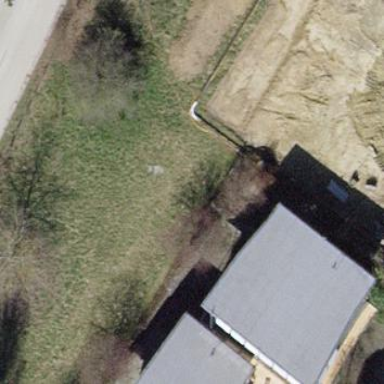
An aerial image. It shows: House with skillion roof shape.